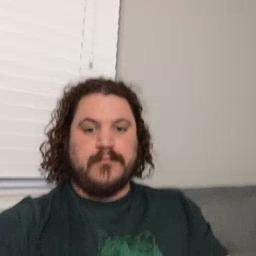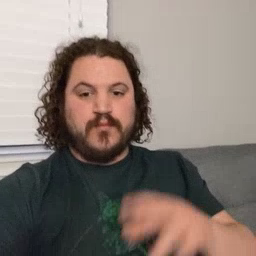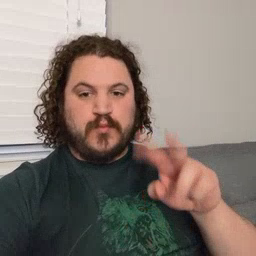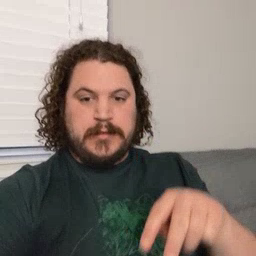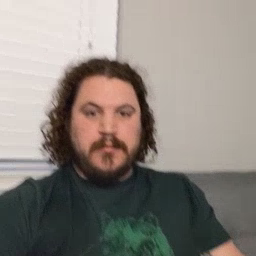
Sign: read